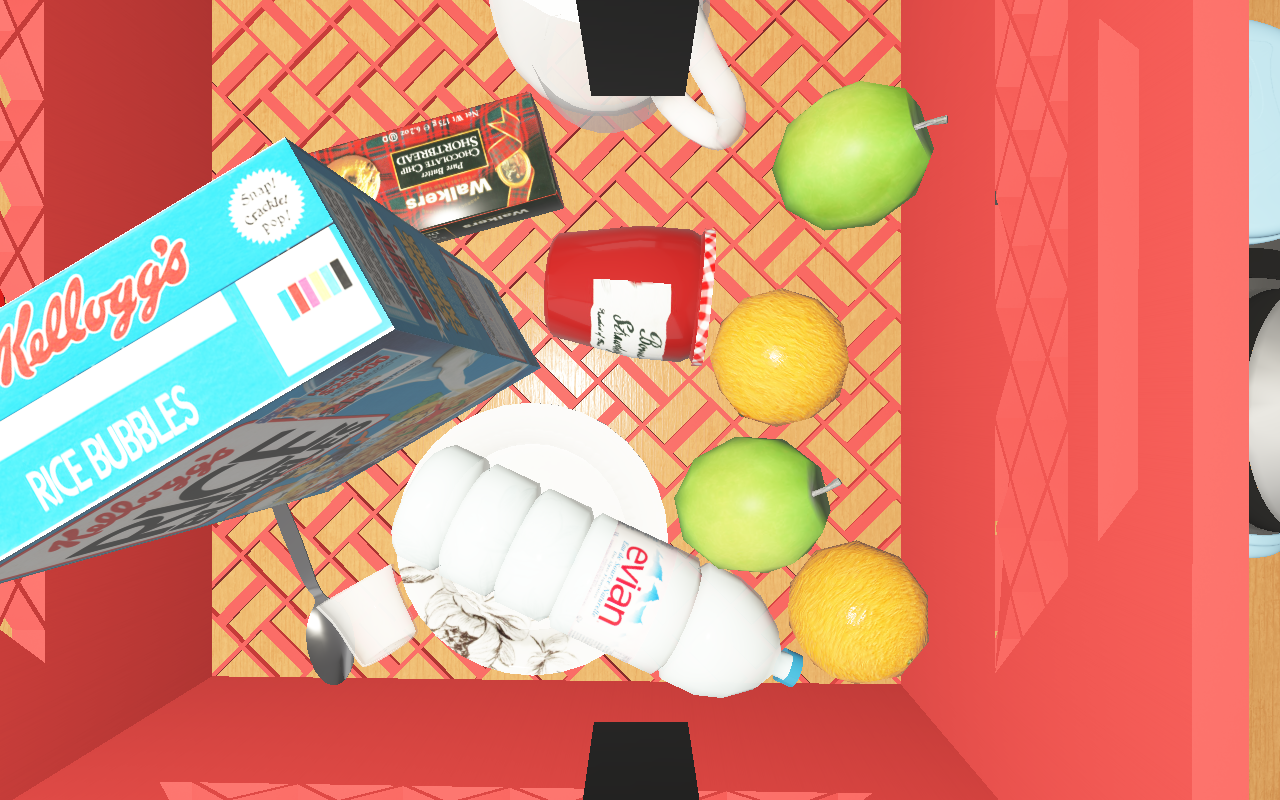
Objects in the scene:
carafe
water bottle
apple
orange
orange
spoon
glass
cereal box